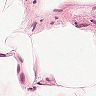
Metastatic tissue present: no